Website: ulta-beauty
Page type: customer-info-address
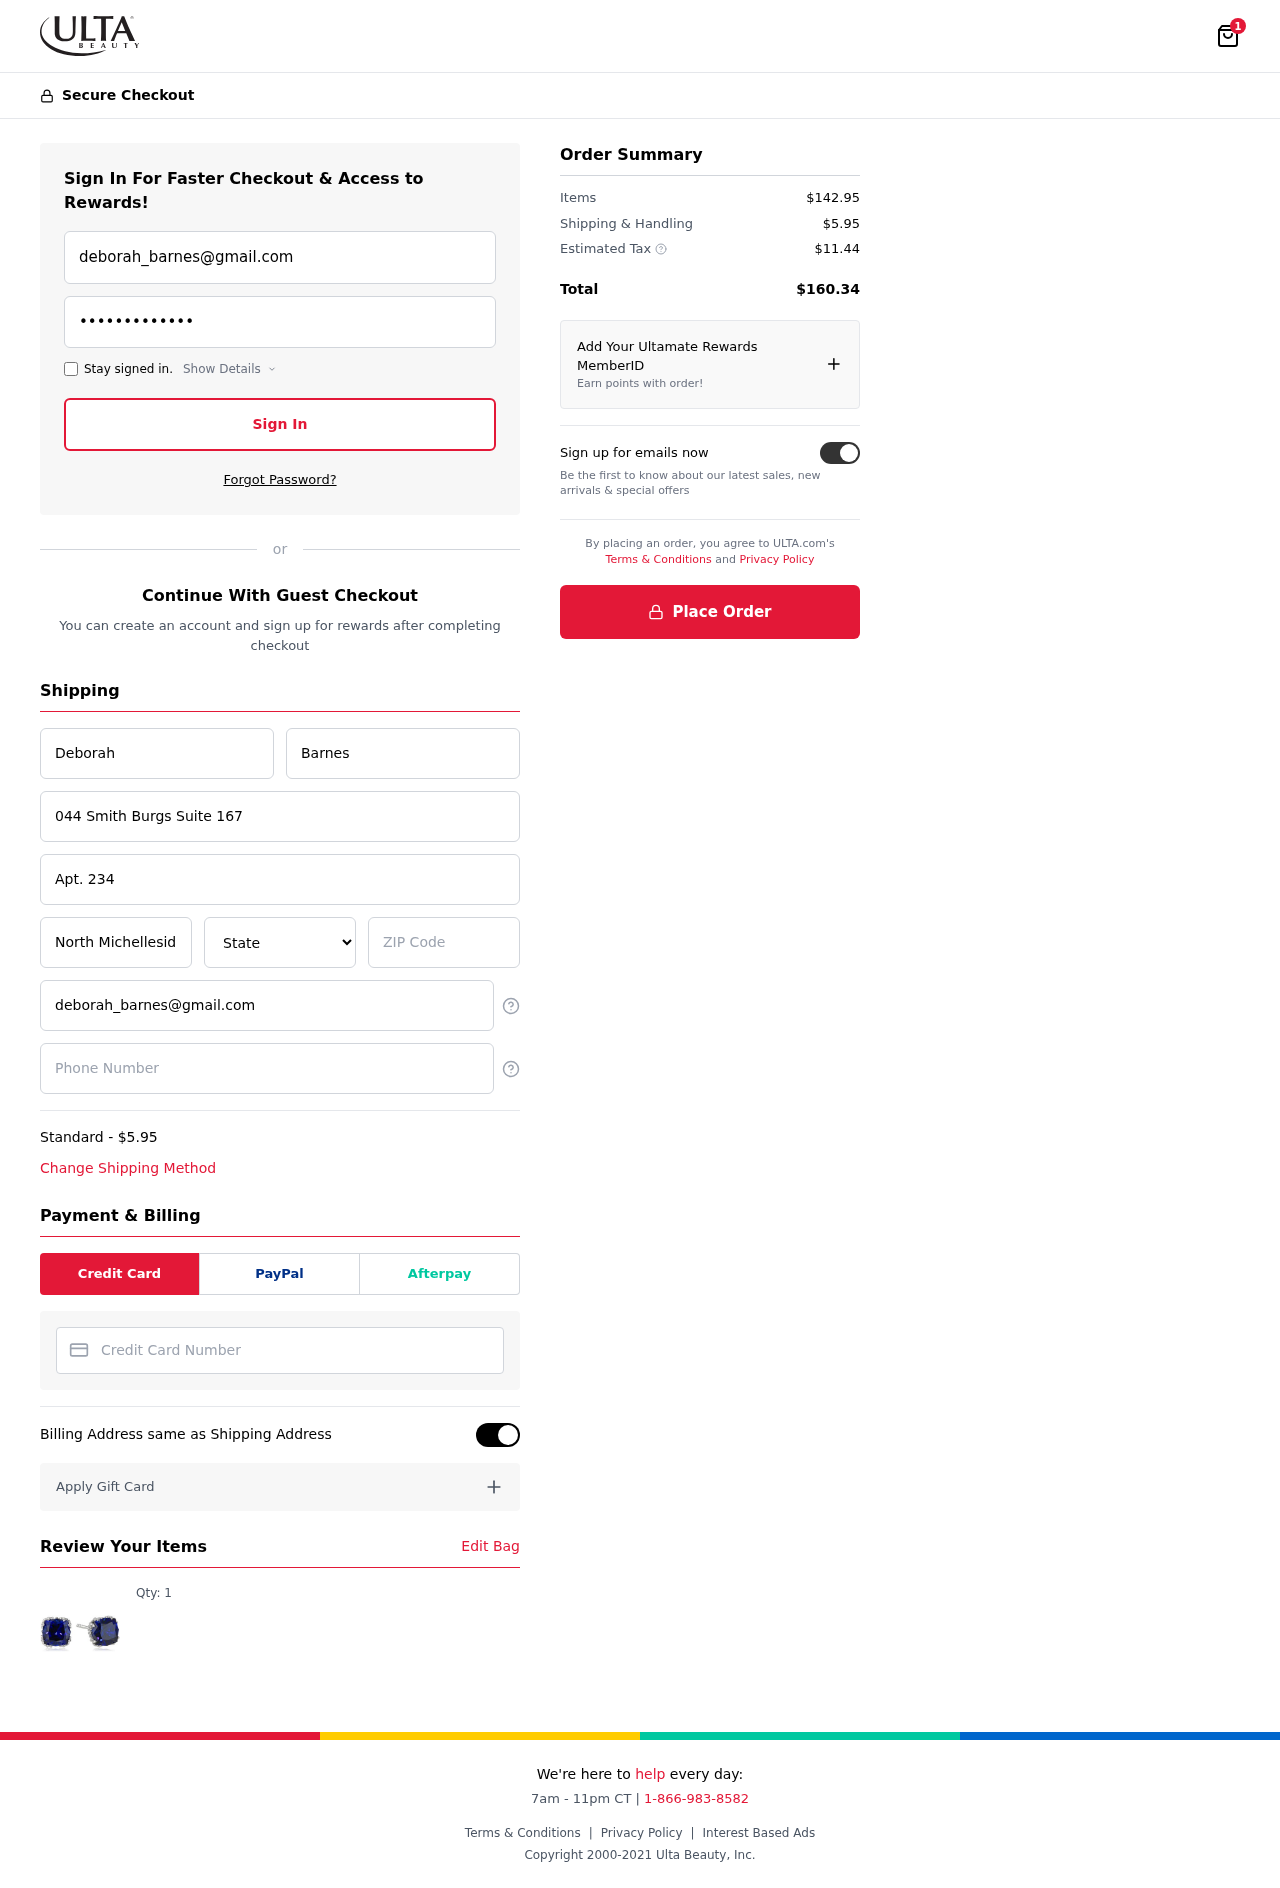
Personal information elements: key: PII_CARD_NUMBER
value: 2252 4529 0184 4831
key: PII_CITY
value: North Michelleside
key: PII_EMAIL
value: deborah_barnes@gmail.com
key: PII_FIRSTNAME
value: Deborah
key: PII_LASTNAME
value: Barnes
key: PII_PHONE
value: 4869172914
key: PII_POSTCODE
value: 29620
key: PII_STATE
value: Utah
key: PII_STREET
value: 044 Smith Burgs Suite 167
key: PII_STREET2
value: Apt. 234
Product elements: key: PRODUCT1_QUANTITY
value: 1
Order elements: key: ORDER_NUM_ITEMS
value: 1
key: ORDER_SHIPPING_COST
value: $5.95
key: ORDER_ITEMS_TOTAL
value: $142.95
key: ORDER_SHIPPING_COST2
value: $5.95
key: ORDER_TAX
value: $11.44
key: ORDER_TOTAL
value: $160.34